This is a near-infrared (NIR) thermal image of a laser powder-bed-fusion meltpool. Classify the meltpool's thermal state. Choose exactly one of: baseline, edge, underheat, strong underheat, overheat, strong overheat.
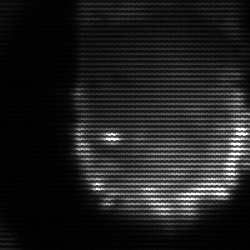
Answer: baseline